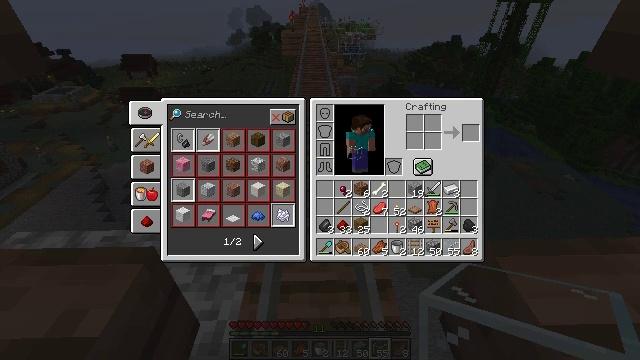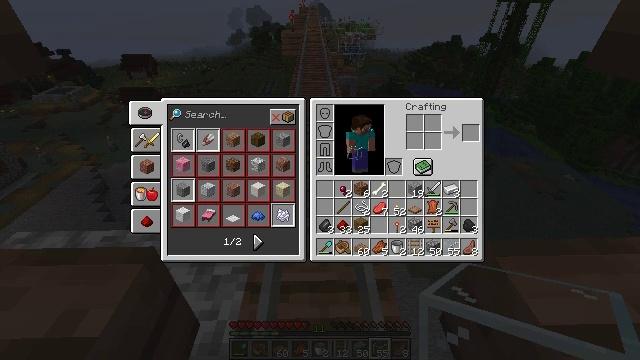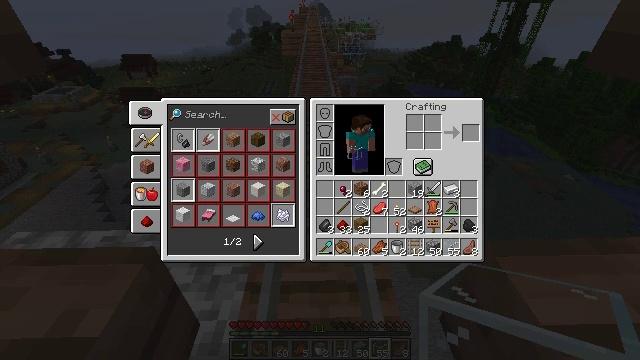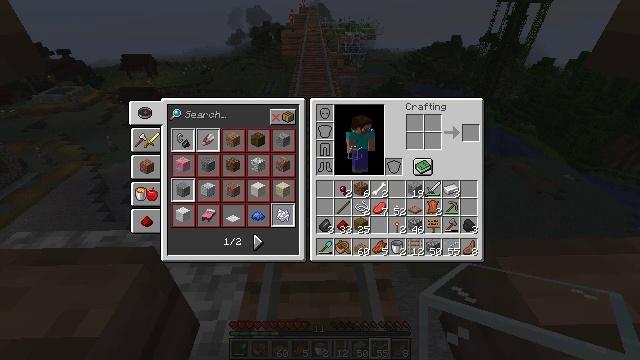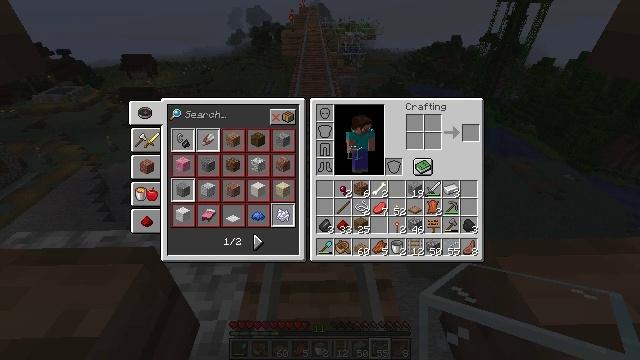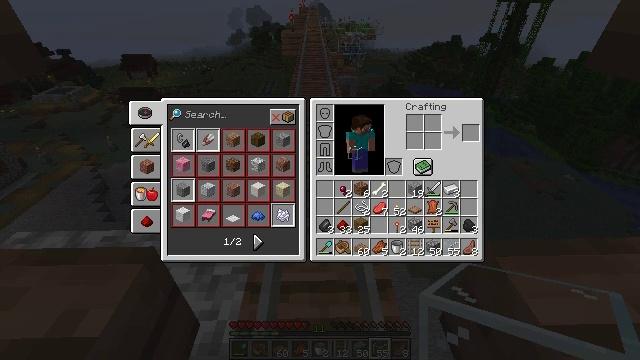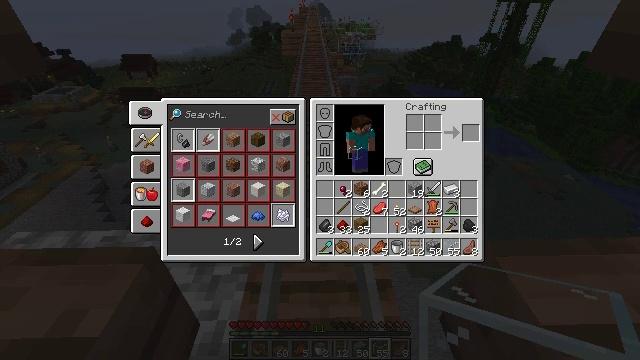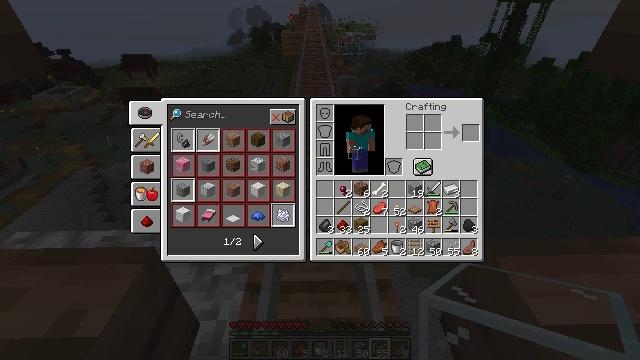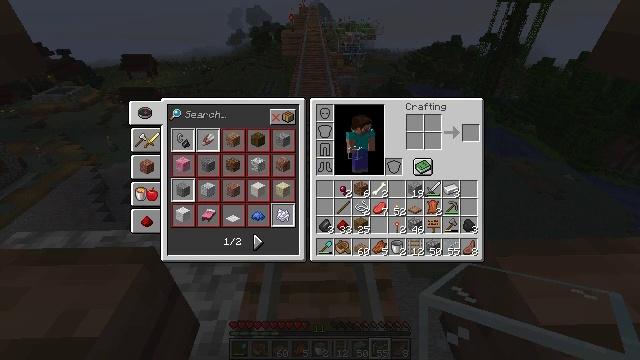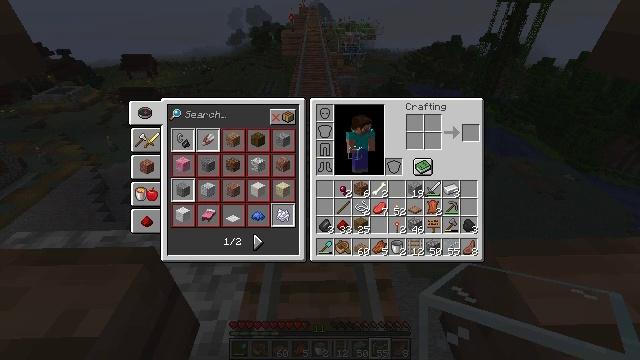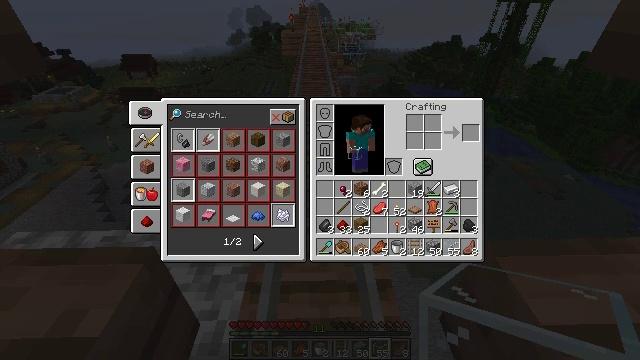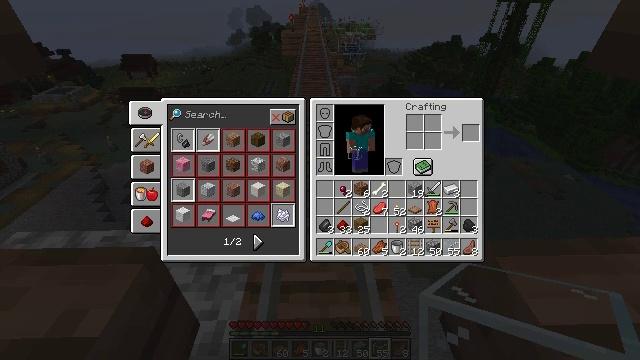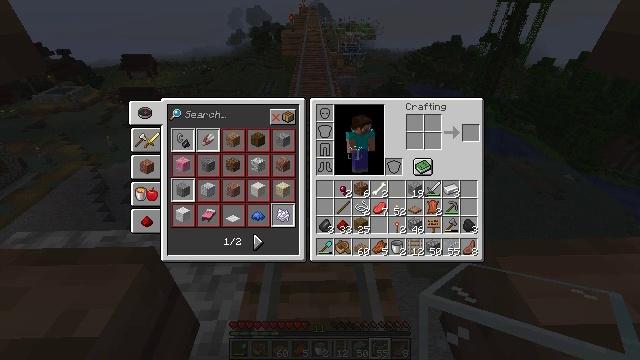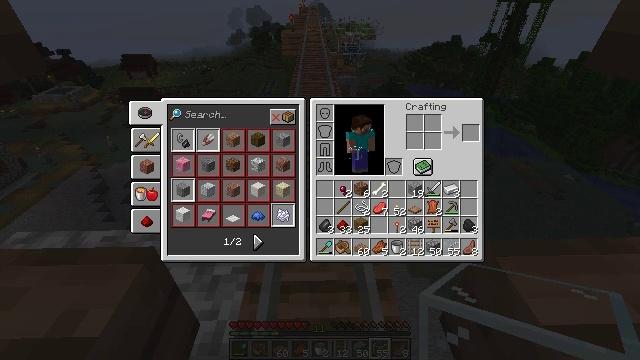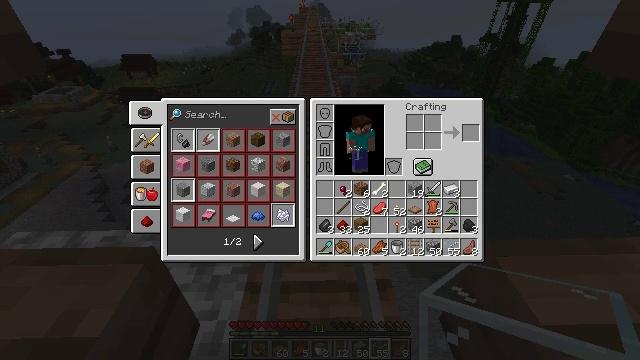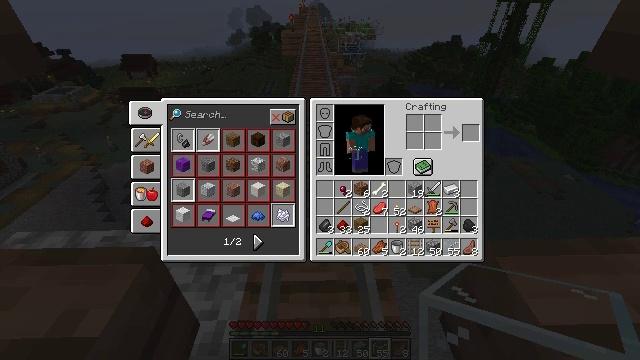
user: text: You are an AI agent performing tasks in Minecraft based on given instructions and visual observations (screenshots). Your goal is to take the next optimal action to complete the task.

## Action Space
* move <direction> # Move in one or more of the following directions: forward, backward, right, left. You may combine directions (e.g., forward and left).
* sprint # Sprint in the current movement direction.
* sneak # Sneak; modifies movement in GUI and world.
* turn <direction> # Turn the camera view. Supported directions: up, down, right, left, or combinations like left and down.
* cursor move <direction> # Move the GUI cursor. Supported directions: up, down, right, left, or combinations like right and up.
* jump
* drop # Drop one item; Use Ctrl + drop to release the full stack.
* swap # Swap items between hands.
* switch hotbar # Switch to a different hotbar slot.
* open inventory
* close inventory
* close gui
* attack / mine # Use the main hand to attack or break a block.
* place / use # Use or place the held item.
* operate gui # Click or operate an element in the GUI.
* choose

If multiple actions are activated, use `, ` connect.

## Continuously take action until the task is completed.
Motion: motion action
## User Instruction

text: Attack the glass to break it.
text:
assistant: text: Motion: no_op
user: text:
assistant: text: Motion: no_op
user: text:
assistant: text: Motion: no_op
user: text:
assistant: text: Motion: no_op
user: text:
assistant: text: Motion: no_op
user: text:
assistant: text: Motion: no_op
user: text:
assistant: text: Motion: no_op
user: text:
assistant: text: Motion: no_op
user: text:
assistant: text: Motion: no_op
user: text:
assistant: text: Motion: no_op
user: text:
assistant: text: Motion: no_op
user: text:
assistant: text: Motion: no_op
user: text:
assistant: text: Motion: no_op
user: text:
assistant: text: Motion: no_op
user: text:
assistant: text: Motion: no_op
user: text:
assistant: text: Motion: no_op
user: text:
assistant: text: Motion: no_op
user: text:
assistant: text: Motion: no_op
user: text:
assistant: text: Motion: no_op
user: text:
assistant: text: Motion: no_op
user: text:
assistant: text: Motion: no_op
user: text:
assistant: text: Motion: no_op
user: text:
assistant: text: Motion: no_op
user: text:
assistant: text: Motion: no_op
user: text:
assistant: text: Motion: no_op
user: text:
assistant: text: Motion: no_op
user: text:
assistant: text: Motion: no_op
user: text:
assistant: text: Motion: no_op
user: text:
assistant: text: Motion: no_op
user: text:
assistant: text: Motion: no_op